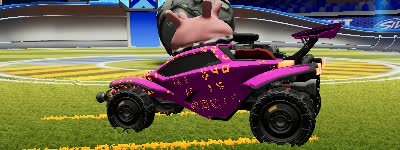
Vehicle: octane